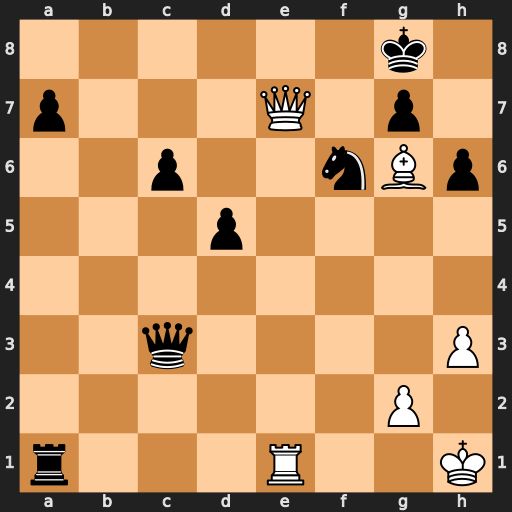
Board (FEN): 6k1/p3Q1p1/2p2nBp/3p4/8/2q4P/6P1/r3R2K
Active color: w
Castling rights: -
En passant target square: -
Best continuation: Qd8+ Ne8 Qxe8#